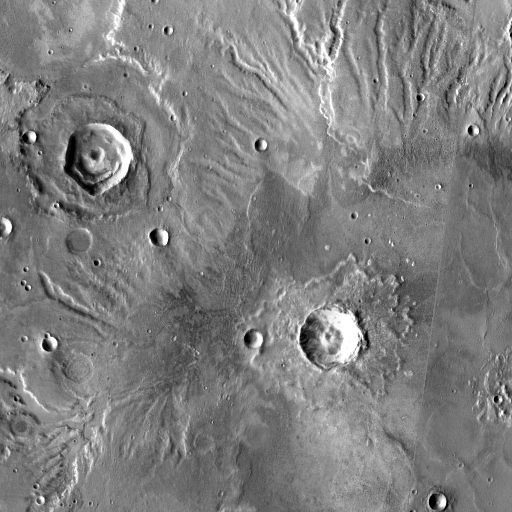
Crater classes present: Background, Other, Layered, Buried